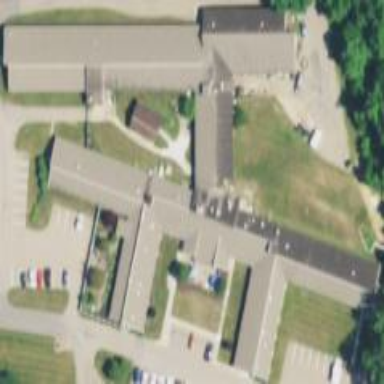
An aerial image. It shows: Nursing home building.